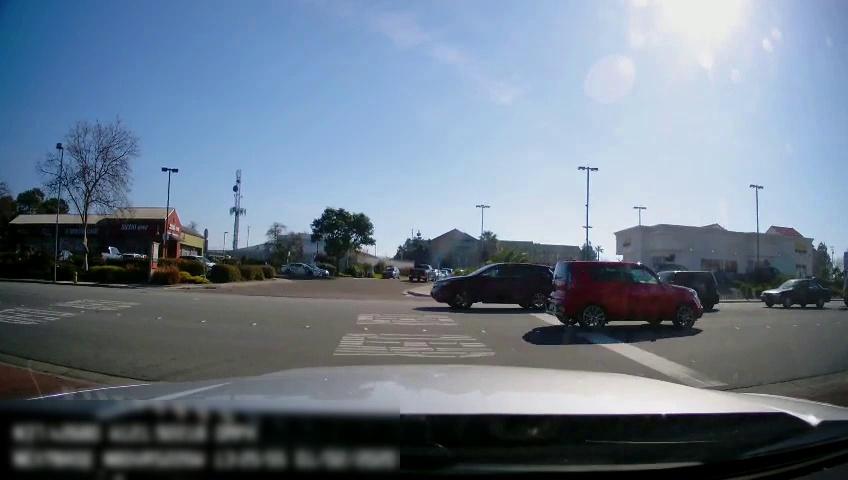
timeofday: Day
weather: Sunny
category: Drivable Space
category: Vehicles | SUV
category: Vehicles | Car
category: Vehicles | Truck
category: Vehicles | SUV
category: Vehicles | Car
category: Vehicles | Car
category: Vehicles | Car
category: Lanes | Current Lane